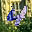
Label: 4